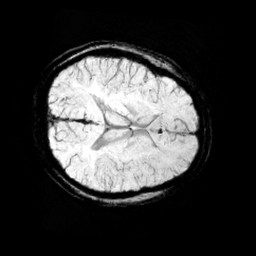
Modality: minIP
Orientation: axial
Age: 12
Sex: female
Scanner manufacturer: siemens
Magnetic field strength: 3 T
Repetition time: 0.027 s
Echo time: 0.02 s